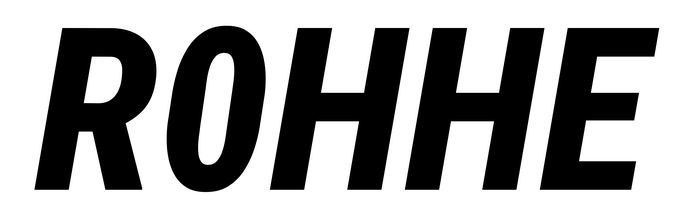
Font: Roboto-Italic_Condensed_ExtraBold_Italic